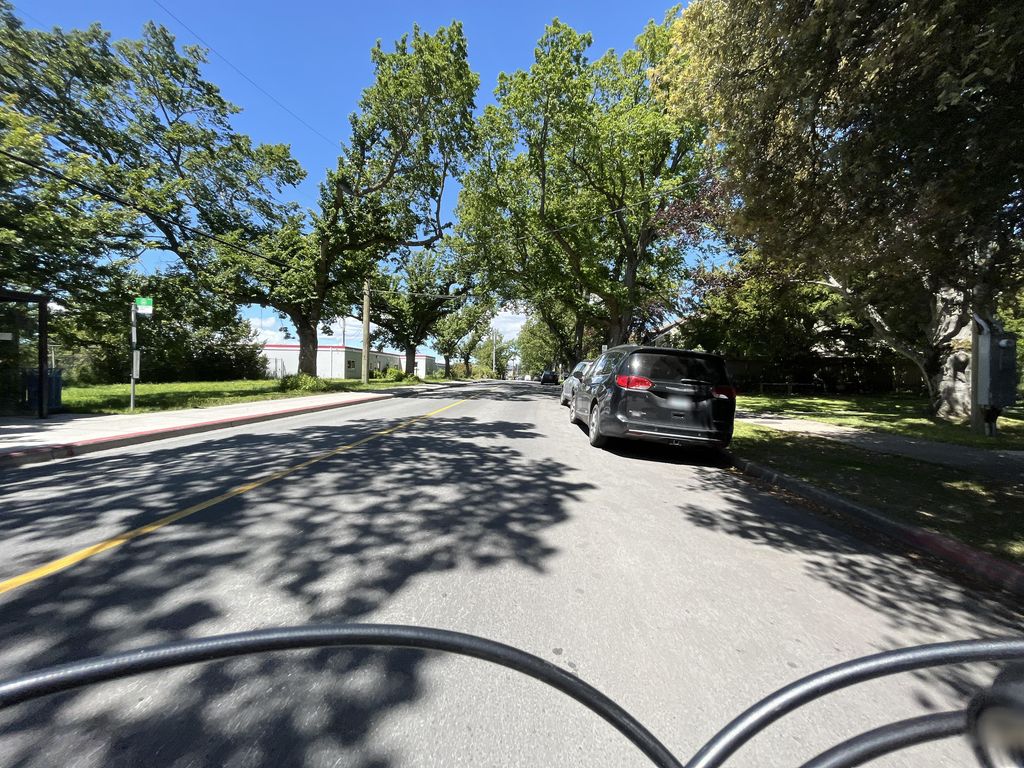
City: victoria